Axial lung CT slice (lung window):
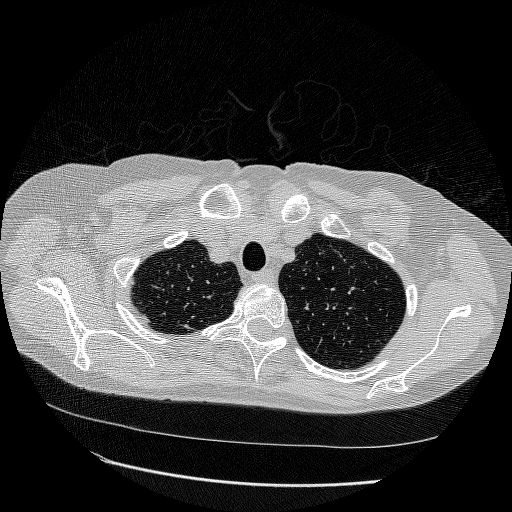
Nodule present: no